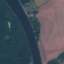
Label: River